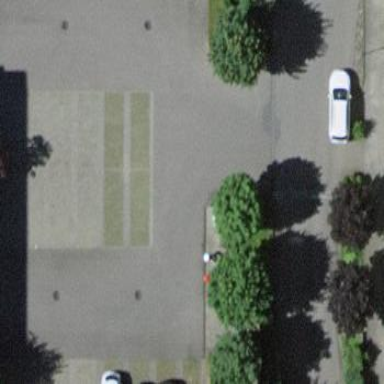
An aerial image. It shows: Parking area with surface.